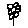
Label: flower